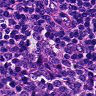
Metastatic tissue present: no